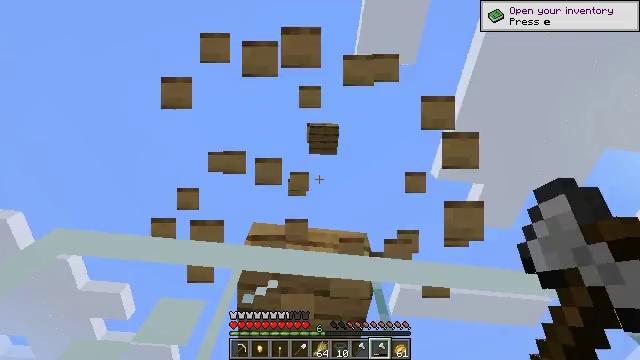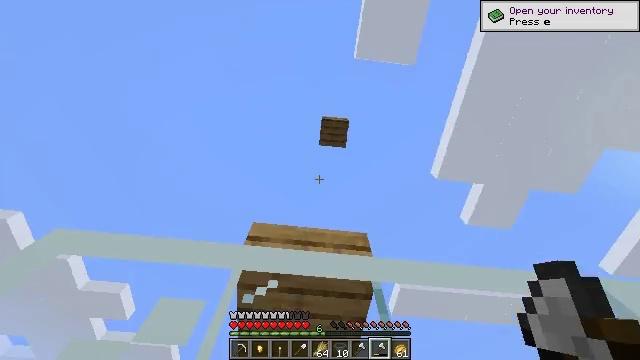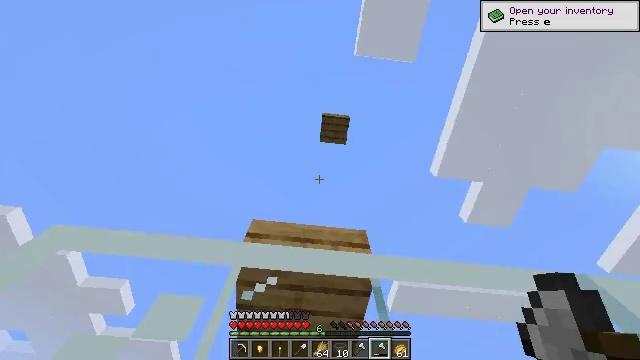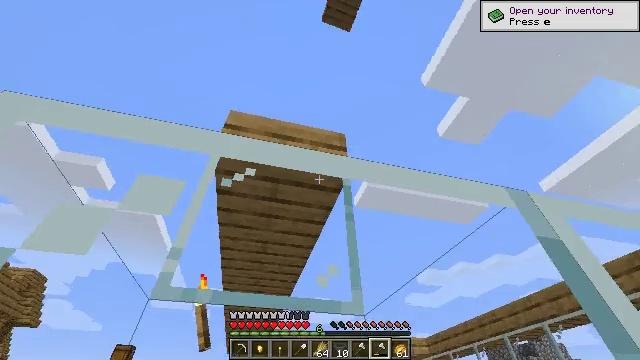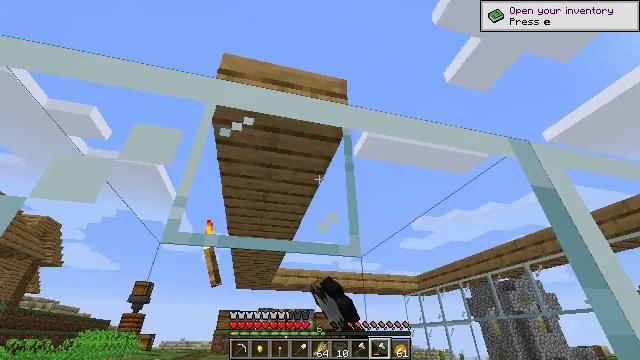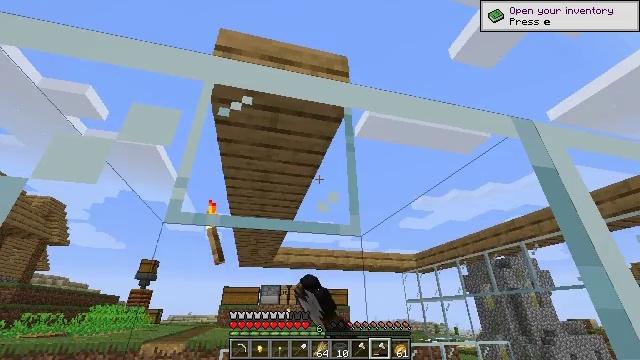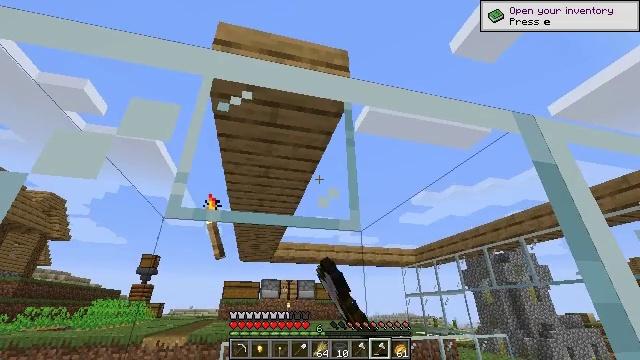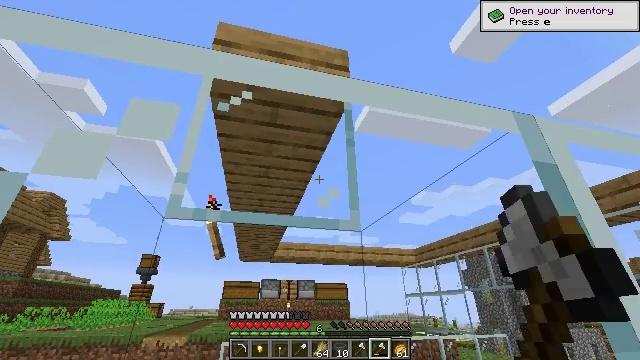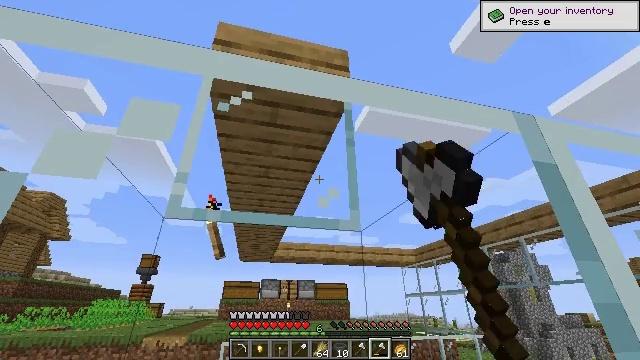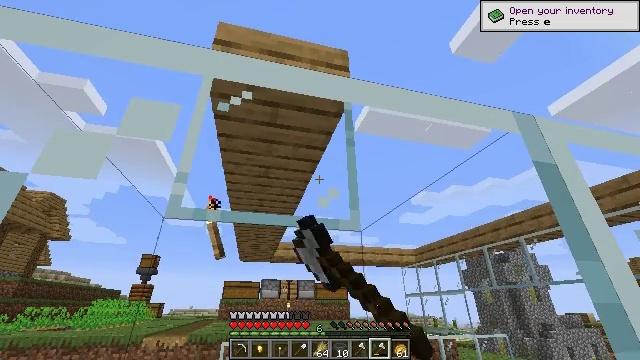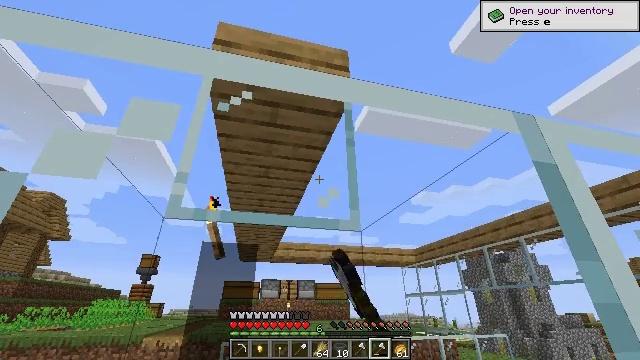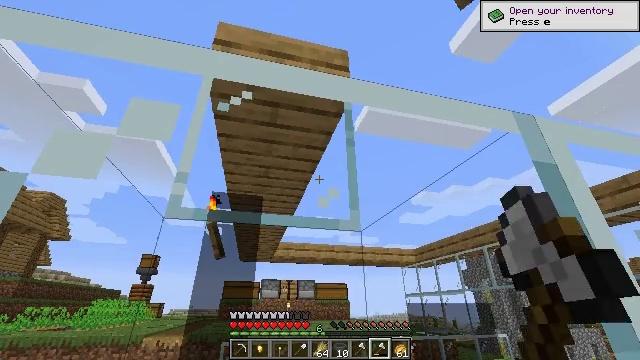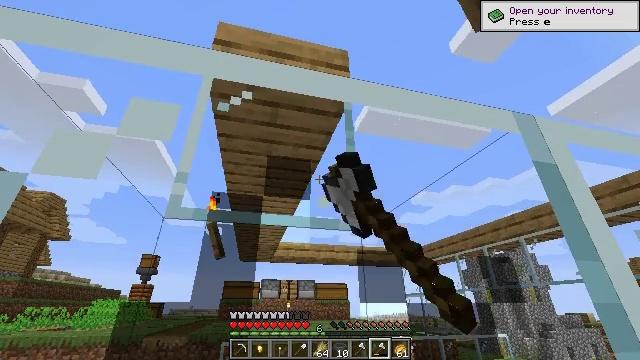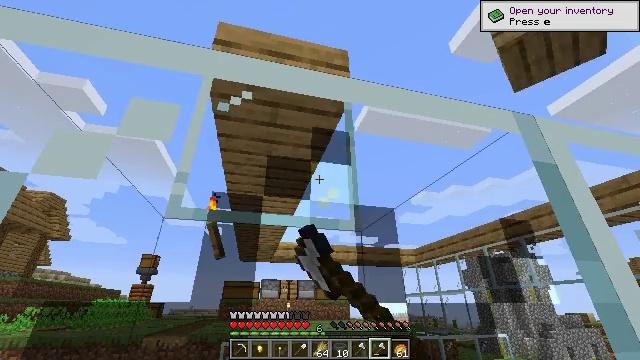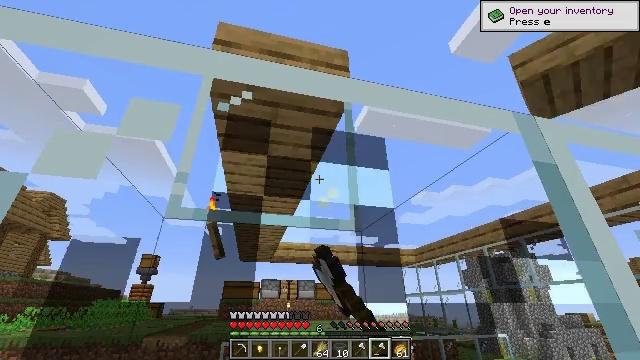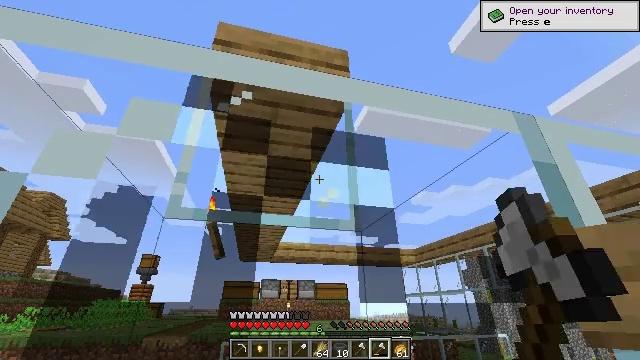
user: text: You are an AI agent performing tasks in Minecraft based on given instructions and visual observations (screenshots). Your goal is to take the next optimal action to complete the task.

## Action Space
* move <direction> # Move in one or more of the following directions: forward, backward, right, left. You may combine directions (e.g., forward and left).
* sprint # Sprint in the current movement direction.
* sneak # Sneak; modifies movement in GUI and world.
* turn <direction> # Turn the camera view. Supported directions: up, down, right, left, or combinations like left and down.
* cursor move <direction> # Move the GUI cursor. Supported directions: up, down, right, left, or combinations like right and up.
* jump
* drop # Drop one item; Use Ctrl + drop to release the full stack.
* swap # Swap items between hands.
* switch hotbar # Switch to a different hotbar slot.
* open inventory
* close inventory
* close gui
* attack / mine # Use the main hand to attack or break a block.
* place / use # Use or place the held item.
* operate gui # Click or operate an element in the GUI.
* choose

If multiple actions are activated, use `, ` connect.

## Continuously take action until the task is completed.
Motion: motion action
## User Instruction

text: Shatter the glass to collect it.
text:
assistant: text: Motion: attack / mine
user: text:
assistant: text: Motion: attack / mine
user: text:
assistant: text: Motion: turn right and down, attack / mine
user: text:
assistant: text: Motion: turn down
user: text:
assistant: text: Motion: turn down, attack / mine
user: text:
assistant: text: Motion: turn down, attack / mine
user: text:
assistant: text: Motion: attack / mine
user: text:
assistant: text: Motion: attack / mine
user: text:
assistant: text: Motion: attack / mine
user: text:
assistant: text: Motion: attack / mine
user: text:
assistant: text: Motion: attack / mine
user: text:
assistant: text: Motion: attack / mine
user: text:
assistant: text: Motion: attack / mine
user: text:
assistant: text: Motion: attack / mine
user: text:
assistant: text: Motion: attack / mine
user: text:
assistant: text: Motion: attack / mine
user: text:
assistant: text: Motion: attack / mine
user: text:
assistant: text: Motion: turn right and down, attack / mine
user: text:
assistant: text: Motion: turn right and down, attack / mine
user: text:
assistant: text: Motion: turn right and down, attack / mine
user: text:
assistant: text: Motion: turn right and down, attack / mine
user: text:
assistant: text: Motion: turn right and down, attack / mine
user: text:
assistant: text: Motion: attack / mine
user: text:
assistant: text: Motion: attack / mine
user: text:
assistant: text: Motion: attack / mine
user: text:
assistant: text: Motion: attack / mine
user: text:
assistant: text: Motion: attack / mine
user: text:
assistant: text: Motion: attack / mine
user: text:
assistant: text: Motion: attack / mine
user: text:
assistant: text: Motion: attack / mine